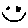
Label: smiley face